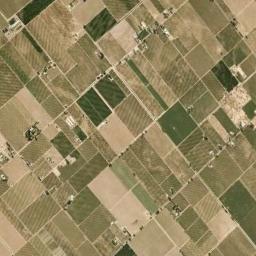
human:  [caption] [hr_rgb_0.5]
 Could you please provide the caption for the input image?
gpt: There are many rectangular farmlands of different sizes and shades .

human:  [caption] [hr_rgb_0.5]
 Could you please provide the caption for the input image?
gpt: Lots of rectangular farmlands of different colors and sizes are neatly arranged on the ground and some houses are surrounded by these farmlands .

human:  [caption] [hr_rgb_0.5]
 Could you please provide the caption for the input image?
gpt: Many dense, neatly arranged dark green, light green, Tan and khaki mixed rectangular farmlands of different sizes .

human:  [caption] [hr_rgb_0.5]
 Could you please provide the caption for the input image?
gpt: There are some green and bare rectangular farmland .

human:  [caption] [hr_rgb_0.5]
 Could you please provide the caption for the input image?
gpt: There are many yellow rectangular farmlands and some green ones .